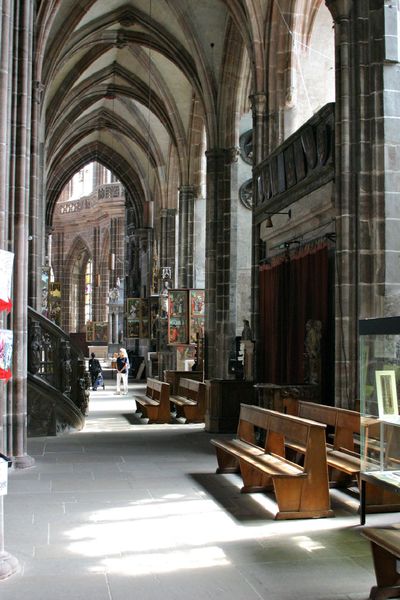
Titel: Langhaus von St. Lorenz in Nürnberg
Standort: Nürnberg, St. Lorenz (EU - D - B)
Schlagwörter: gotik, schiff, bank, gewölbe, spitzbogen, strebepfeiler